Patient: sex M, age 49
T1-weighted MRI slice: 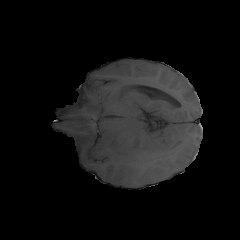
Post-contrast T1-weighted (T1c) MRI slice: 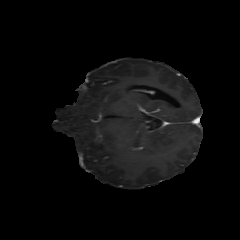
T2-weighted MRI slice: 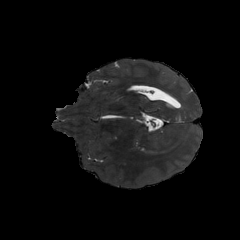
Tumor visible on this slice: no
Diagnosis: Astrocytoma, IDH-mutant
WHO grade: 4